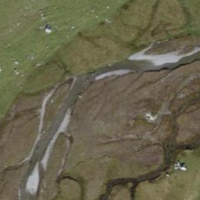
EUNIS habitat code: 23
Species observed at this site:
Neottia ovata
Parnassius phoebus
Knautia arvensis